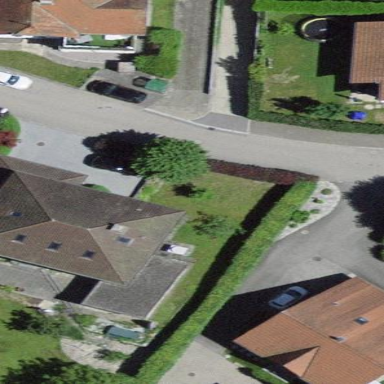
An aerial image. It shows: Hipped roof on residential building.